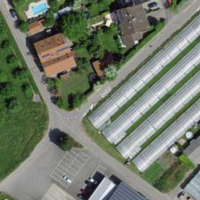
EUNIS habitat code: 54
Species observed at this site:
Passer domesticus
Cydonia oblonga